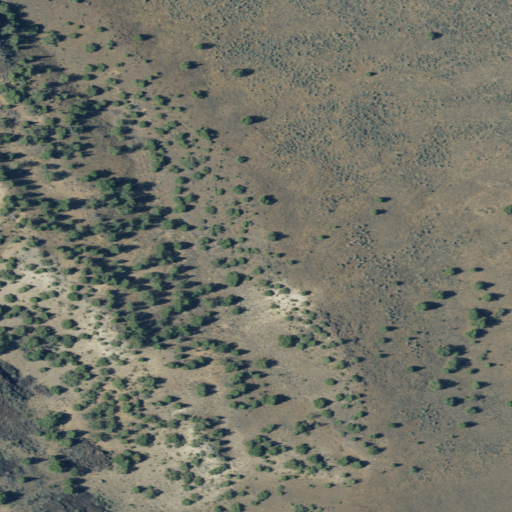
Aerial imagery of gap in Oregon named Little Selle Gap containing only shrub